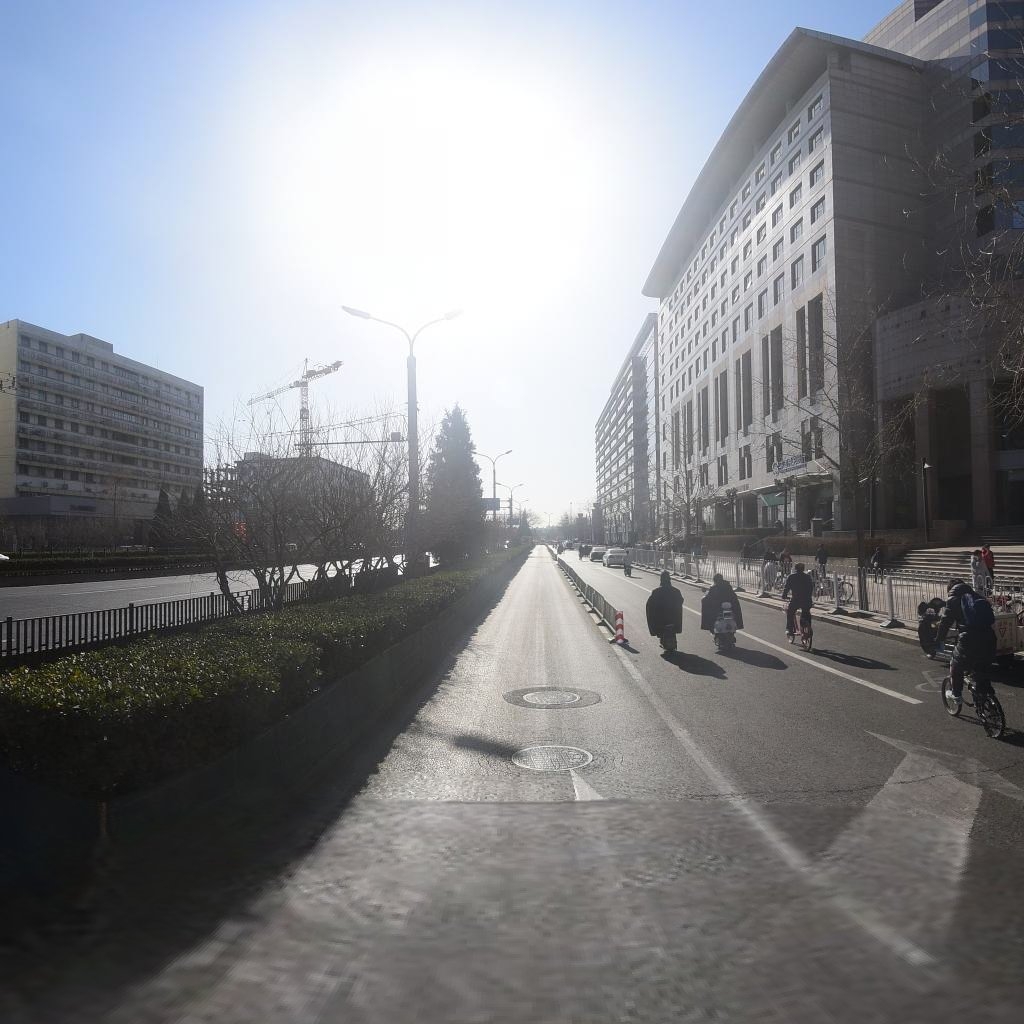
Region: Dongcheng
Road damage annotations: transverse crack, manhole cover, manhole cover